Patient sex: M
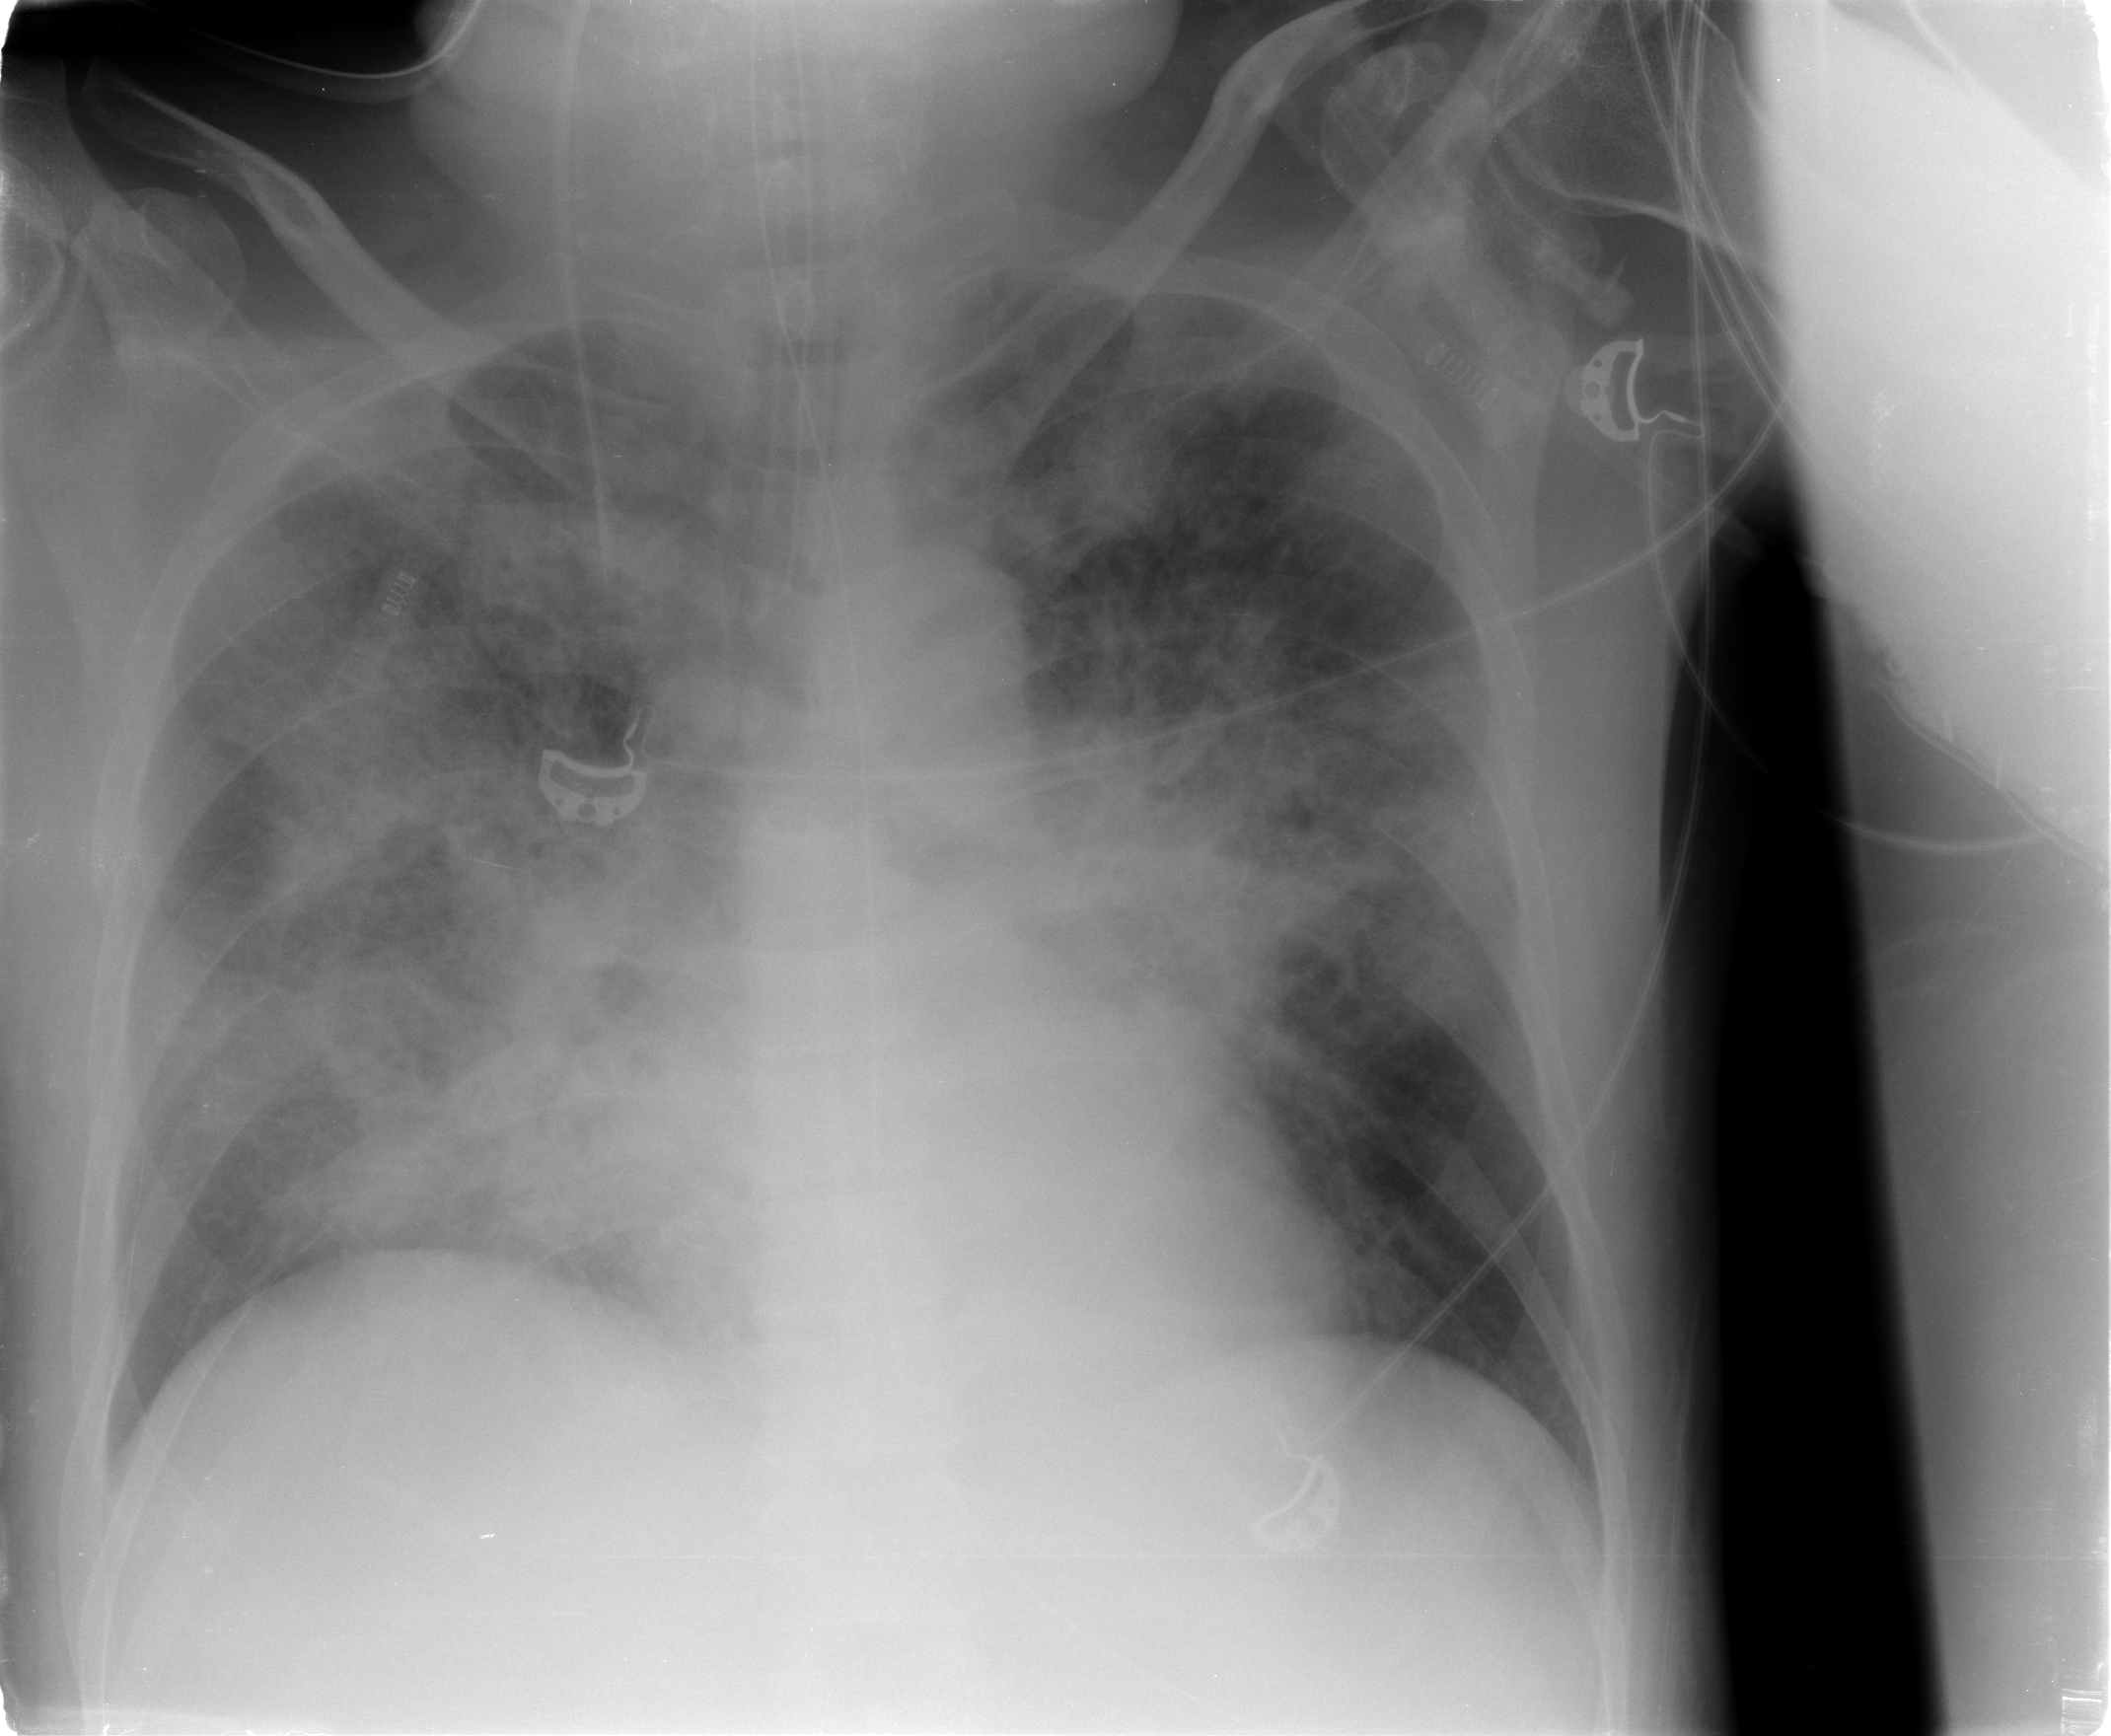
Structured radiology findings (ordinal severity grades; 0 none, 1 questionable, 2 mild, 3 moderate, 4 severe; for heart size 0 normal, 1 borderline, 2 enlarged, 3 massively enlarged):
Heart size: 0
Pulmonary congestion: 2
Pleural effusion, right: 1
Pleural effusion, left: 0
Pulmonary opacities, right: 3
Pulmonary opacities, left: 3
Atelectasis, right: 2
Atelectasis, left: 2